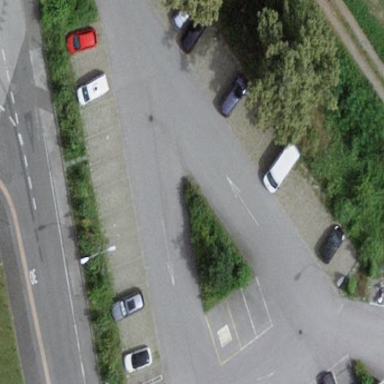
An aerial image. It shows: Parking area.